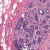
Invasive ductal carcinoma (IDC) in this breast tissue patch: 0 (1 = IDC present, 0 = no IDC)